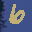
Label: 6